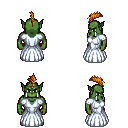
a pixel art fantasy rpg character, male body template, orc, green skin, underdress, gold greaves, dark blonde mohawk hairstyle, four views (front, back, left, right), 2x2 character sprite sheet, small pixel art, hard edges, no anti-aliasing